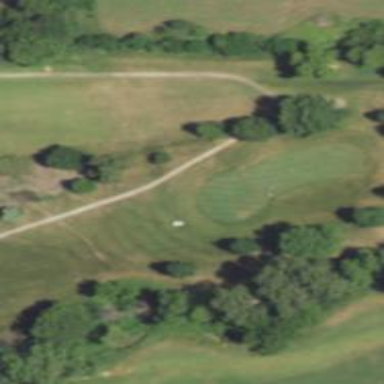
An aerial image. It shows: View of golf hole.